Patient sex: F
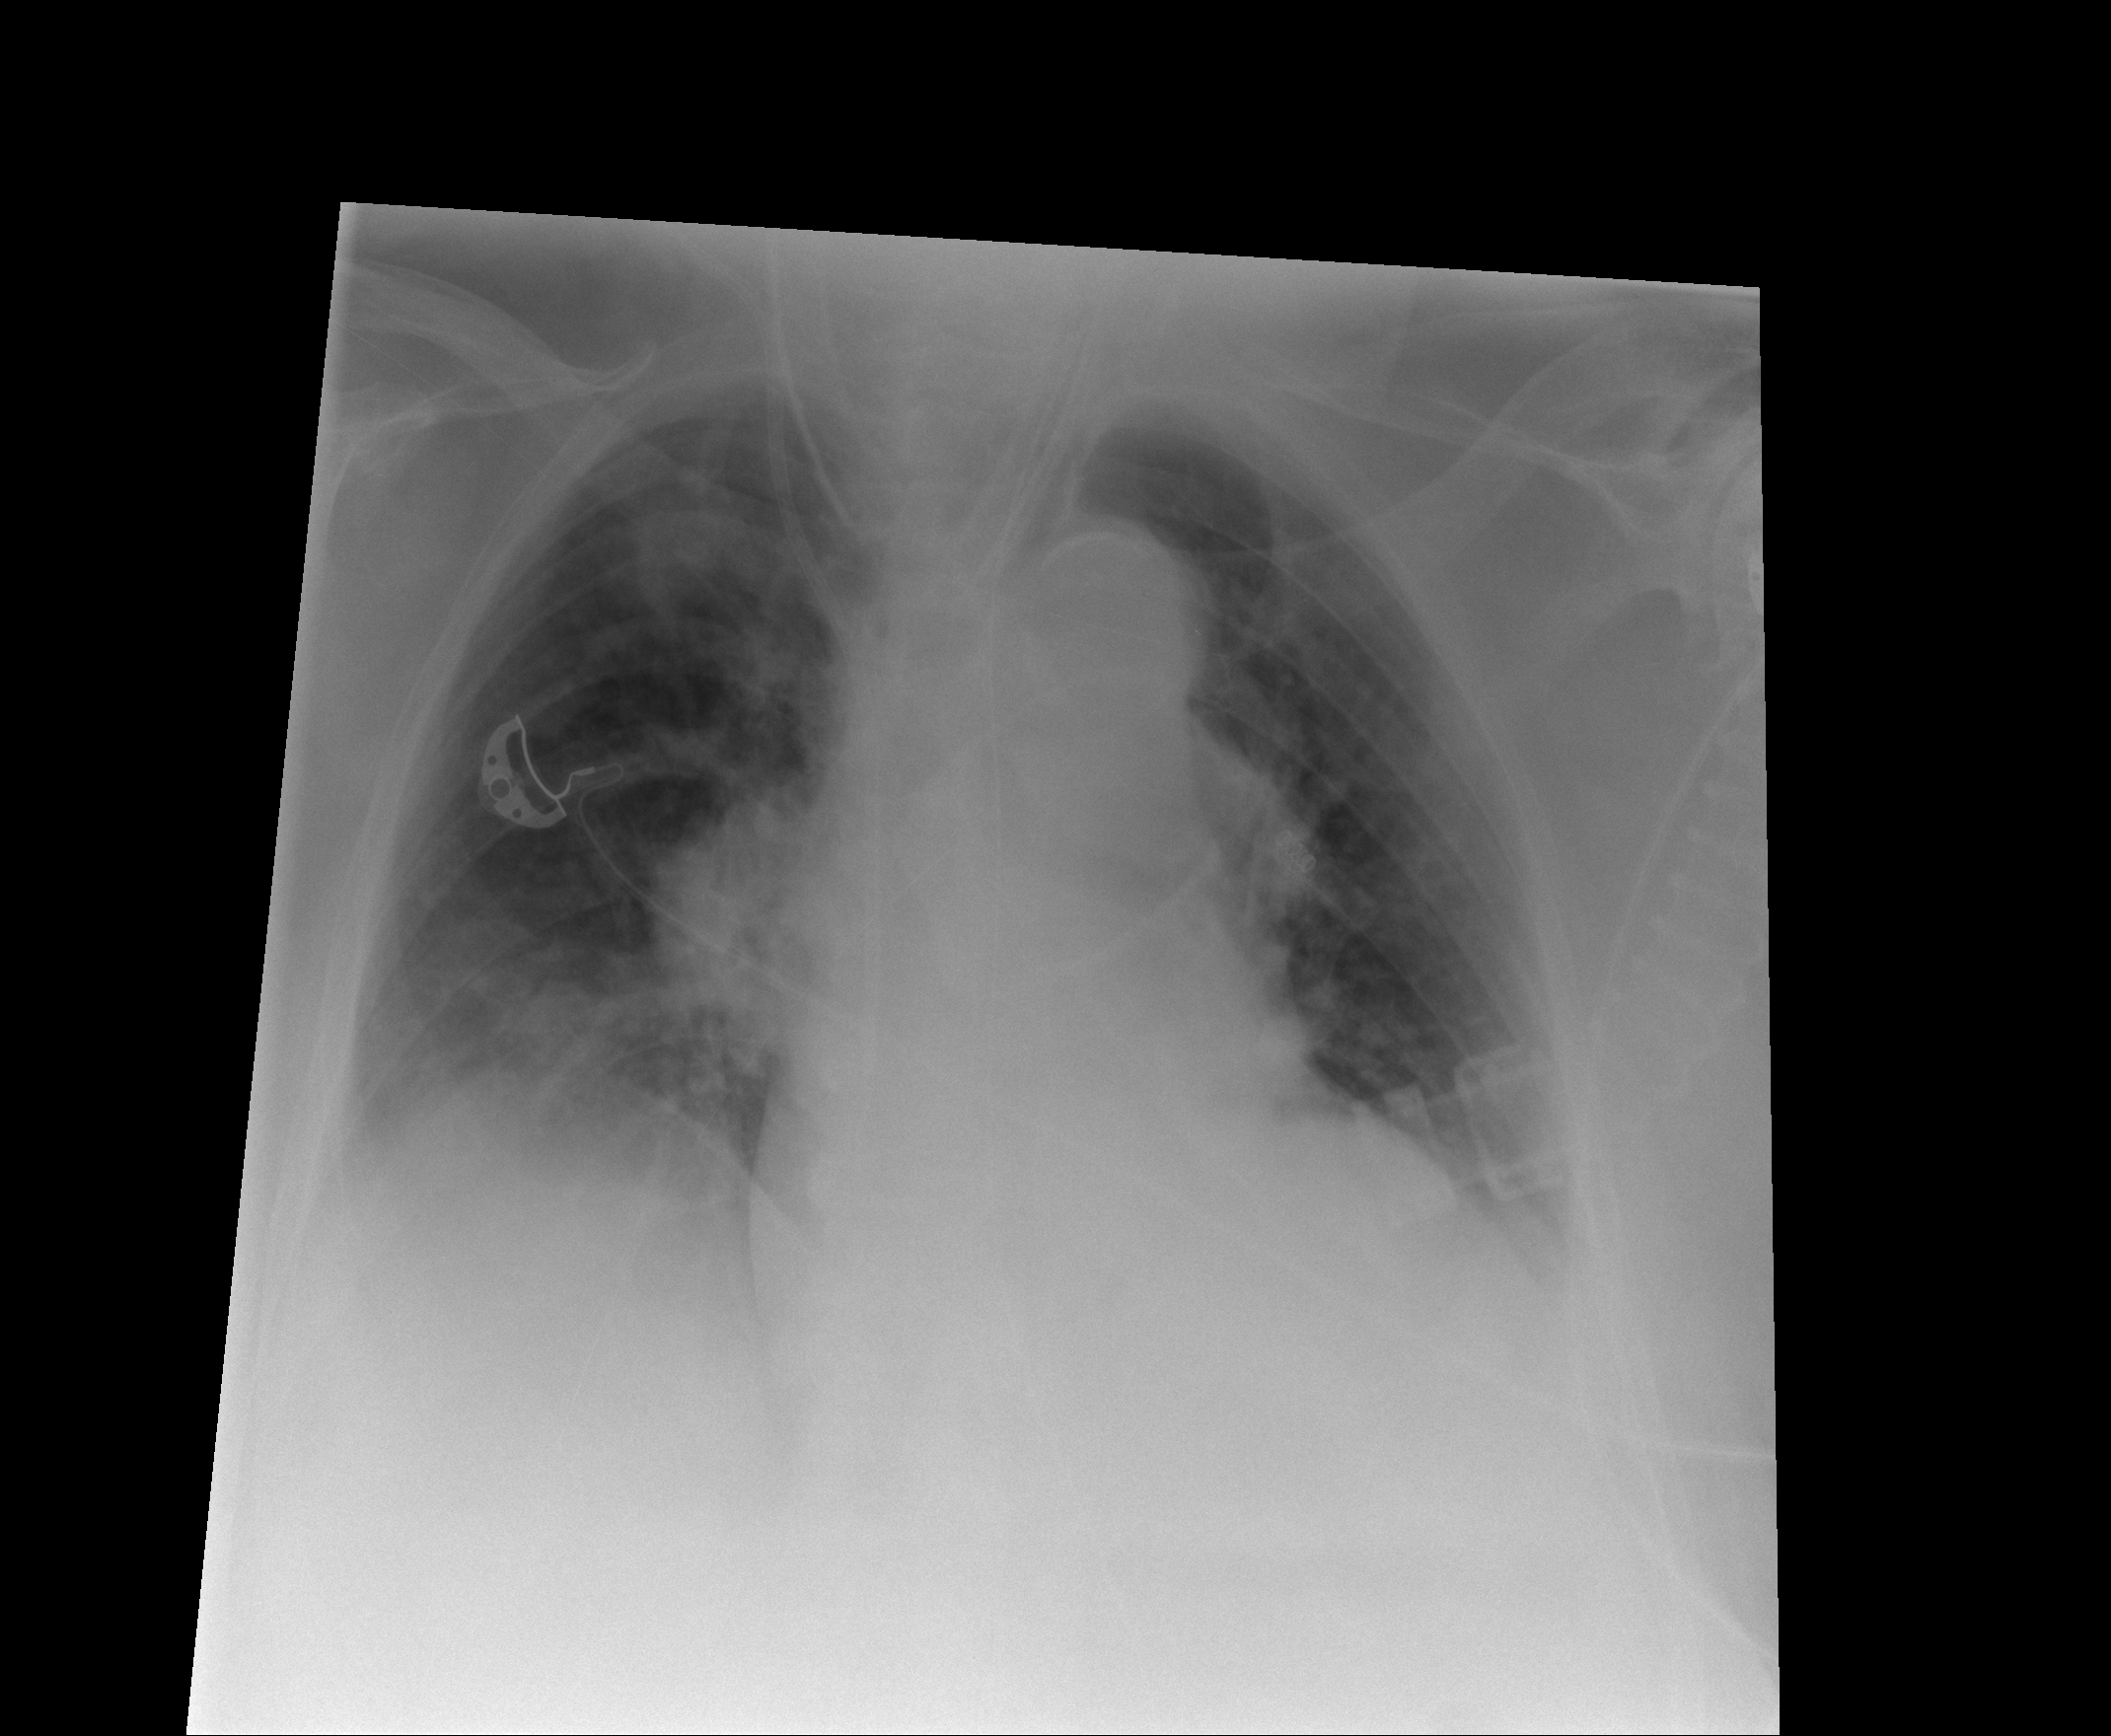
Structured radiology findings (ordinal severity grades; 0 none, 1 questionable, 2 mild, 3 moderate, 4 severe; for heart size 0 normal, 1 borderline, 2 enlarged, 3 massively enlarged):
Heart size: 2
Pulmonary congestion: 0
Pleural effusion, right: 2
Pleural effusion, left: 2
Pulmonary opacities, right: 2
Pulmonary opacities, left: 1
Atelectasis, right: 2
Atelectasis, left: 2